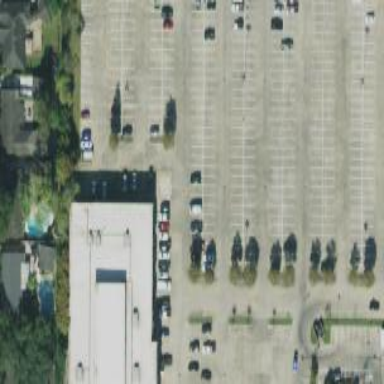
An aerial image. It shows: Parking space.